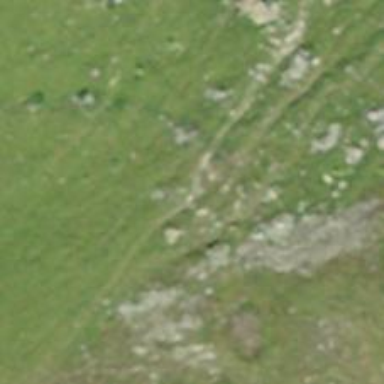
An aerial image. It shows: Path.